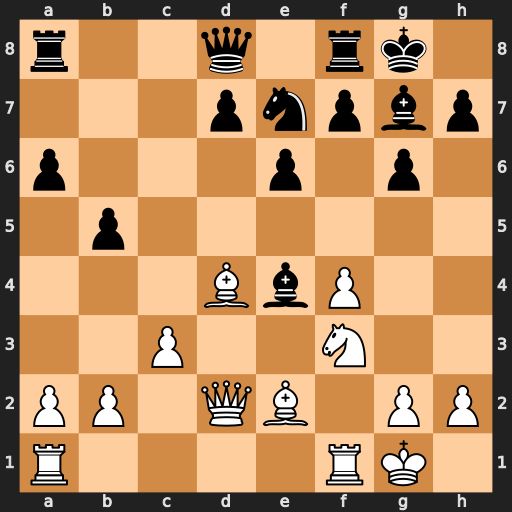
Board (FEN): r2q1rk1/3pnpbp/p3p1p1/1p6/3BbP2/2P2N2/PP1QB1PP/R4RK1
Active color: w
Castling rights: -
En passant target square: -
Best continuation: Bxg7 Kxg7 Qd4+ Kg8 Qxe4